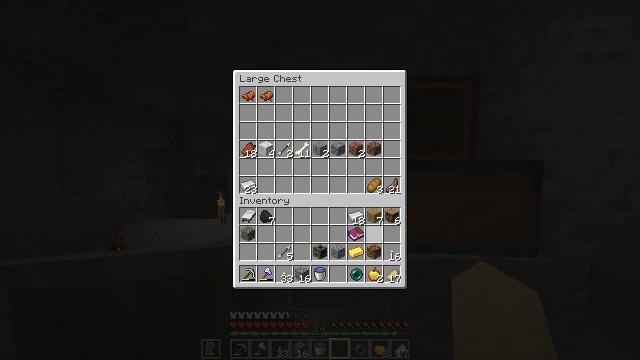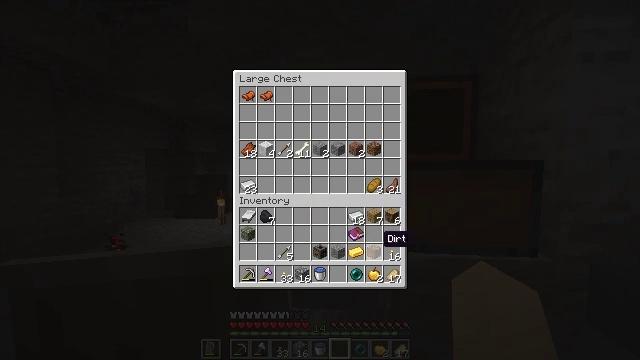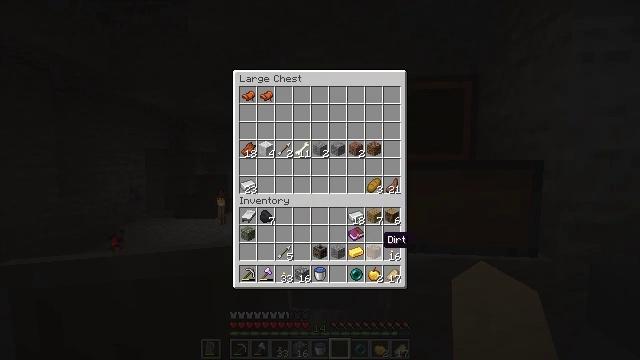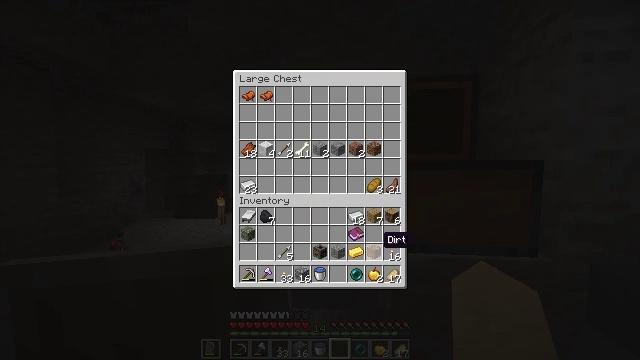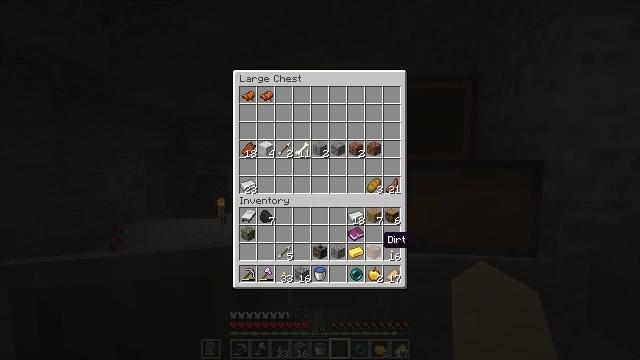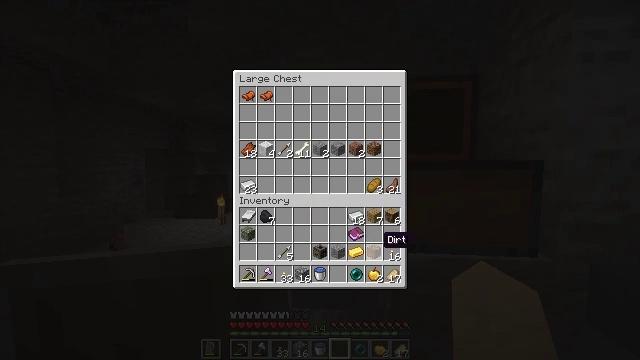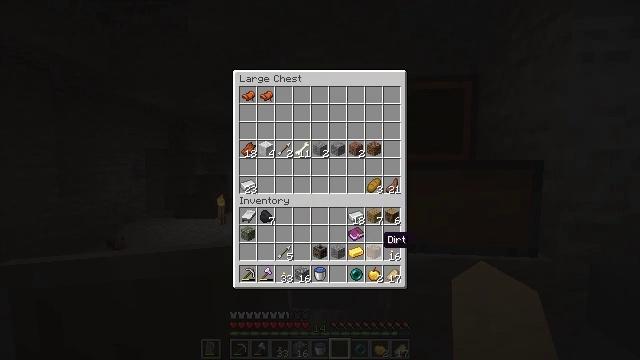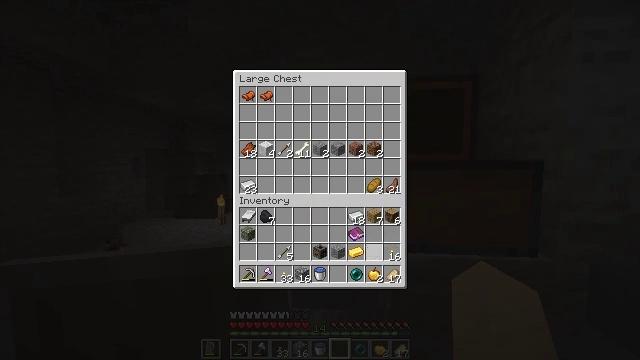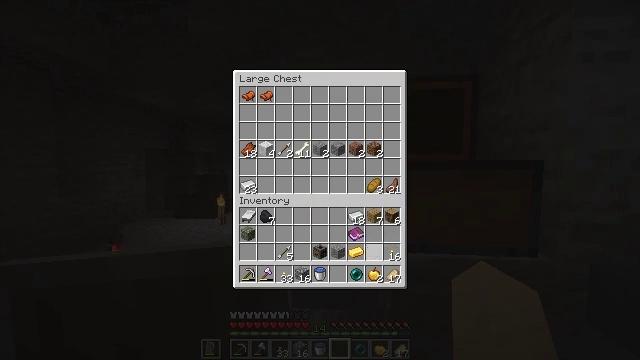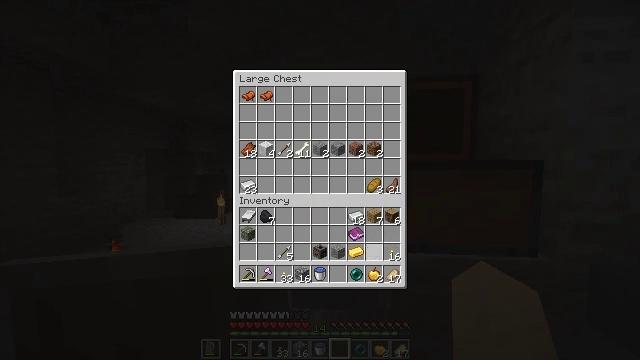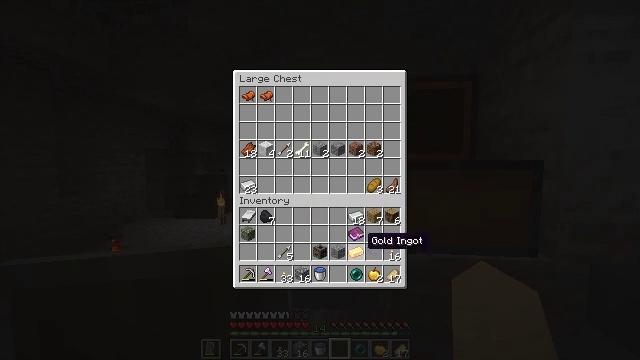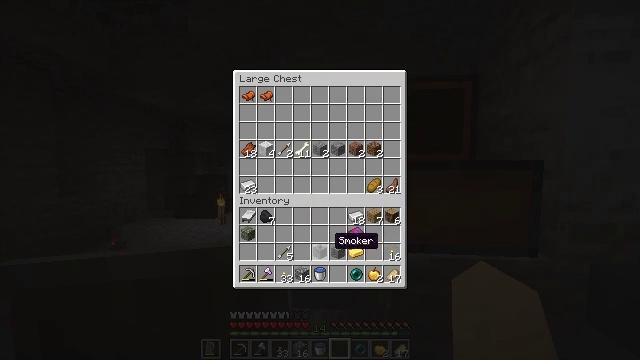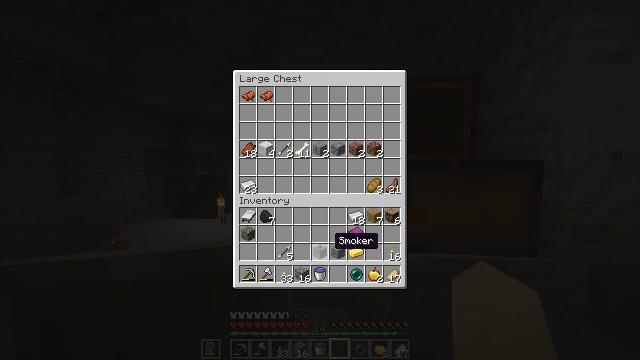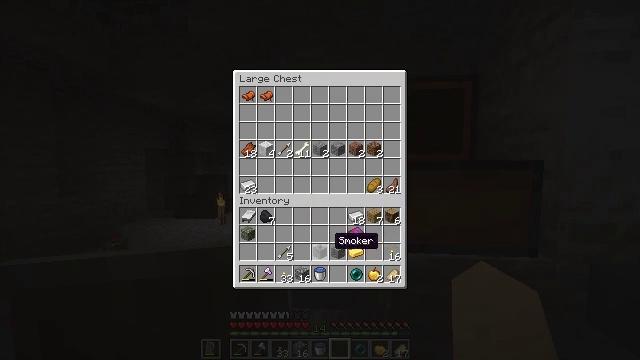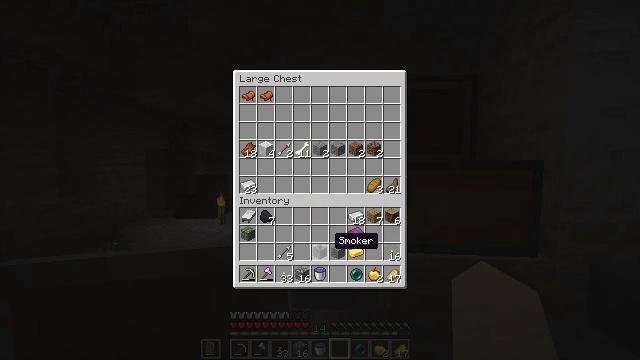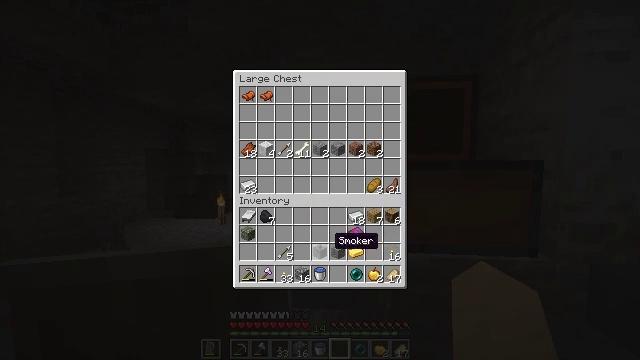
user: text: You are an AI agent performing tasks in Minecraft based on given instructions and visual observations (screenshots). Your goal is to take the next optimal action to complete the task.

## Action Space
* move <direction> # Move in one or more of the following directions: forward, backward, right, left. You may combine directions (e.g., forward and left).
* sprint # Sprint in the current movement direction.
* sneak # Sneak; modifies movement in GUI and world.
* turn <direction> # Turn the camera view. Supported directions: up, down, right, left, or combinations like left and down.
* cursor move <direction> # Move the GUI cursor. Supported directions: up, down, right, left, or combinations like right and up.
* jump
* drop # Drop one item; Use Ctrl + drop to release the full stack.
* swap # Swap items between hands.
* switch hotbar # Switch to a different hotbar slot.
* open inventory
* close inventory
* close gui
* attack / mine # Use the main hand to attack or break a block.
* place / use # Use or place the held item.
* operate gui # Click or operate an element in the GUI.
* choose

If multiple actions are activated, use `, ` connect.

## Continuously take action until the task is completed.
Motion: motion action
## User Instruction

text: Remove a mossy cobblestone from the inventory.
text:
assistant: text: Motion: sneak, cursor move down
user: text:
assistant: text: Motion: sneak
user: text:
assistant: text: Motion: sneak
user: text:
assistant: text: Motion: sneak
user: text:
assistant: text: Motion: sneak
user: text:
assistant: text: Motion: sneak
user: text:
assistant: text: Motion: sneak, operate gui
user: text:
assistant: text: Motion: sneak, operate gui
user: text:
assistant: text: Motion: sneak
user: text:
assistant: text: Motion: sneak, cursor move left
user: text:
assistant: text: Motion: sneak, cursor move left
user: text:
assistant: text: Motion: sneak
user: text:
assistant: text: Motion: sneak
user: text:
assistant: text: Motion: sneak
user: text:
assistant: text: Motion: sneak
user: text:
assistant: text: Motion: sneak
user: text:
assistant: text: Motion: sneak
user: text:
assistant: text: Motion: sneak
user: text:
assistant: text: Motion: sneak
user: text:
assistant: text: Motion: sneak
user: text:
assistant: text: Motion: sneak
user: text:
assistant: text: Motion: sneak, operate gui
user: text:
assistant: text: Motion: sneak, operate gui
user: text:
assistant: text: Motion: sneak, operate gui
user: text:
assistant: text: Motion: sneak
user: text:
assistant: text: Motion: no_op
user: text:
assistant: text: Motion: no_op
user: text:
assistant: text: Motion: no_op
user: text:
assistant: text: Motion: no_op
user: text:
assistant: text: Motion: no_op